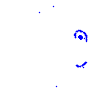
Particle: pion